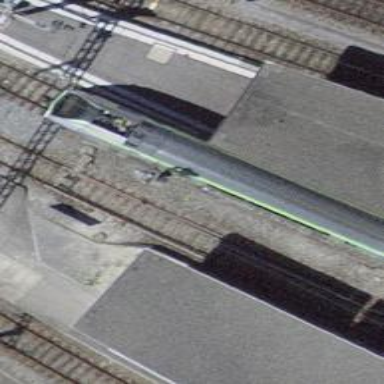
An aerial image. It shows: Siding railway track with electrified contact line.